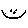
Label: smiley face